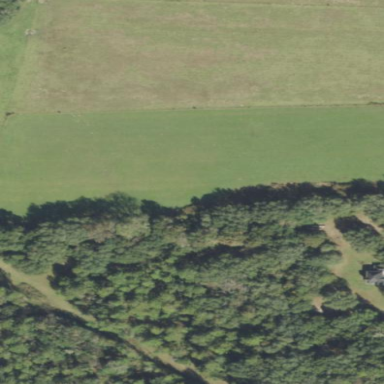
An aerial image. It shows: Woodland with needle-leaved trees.